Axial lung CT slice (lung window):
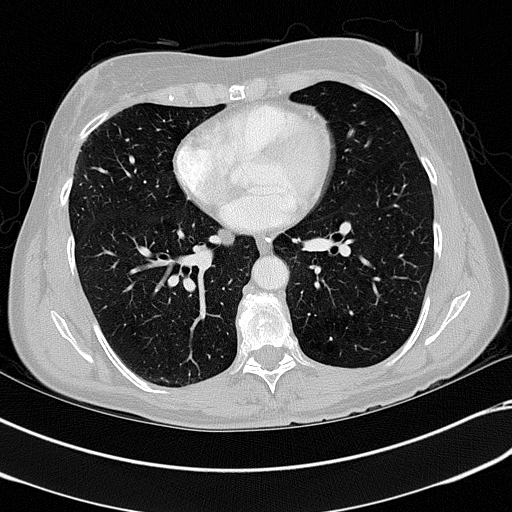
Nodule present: yes
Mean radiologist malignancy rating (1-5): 1.5